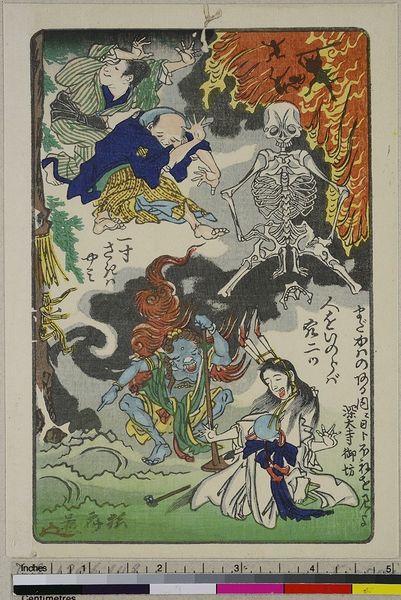
Titel: Sprichwort: Ein Stück weiter ist schon Dunkelheit, Verflucht man jemanden, gräbt man zwei Löcher, aus der Serie: Einhundert Bilder von Kyosai
Künstler: Kawanabe Ky&#x14D;sai
Standort: Hamburg
Institution: Museum für Kunst und Gewerbe Hamburg
Schlagwörter: feuer, mensch, holzschnitt, japanisch, druckgraphik, druckgrafik, gestalten, skelett, totenkopf, fegefeuer, fabelwesen, zeit, ungeheuer, farbholzschnitt, dämonen, geister, monster, gerippe, fabeltier, fabeltiere, sprichwort, rausch, zwitterwesen, monstrum, edo, reproduktionen, druckerzeugnisse, hölle, sprichwörter, dämon